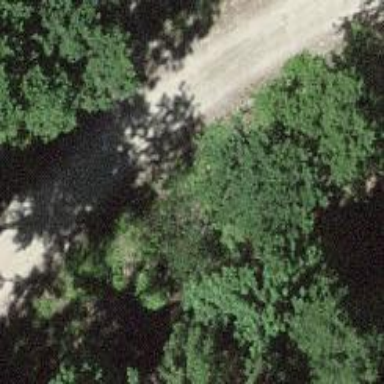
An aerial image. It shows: Gravel track with grade2 tracktype.